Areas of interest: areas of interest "Pharmacy"
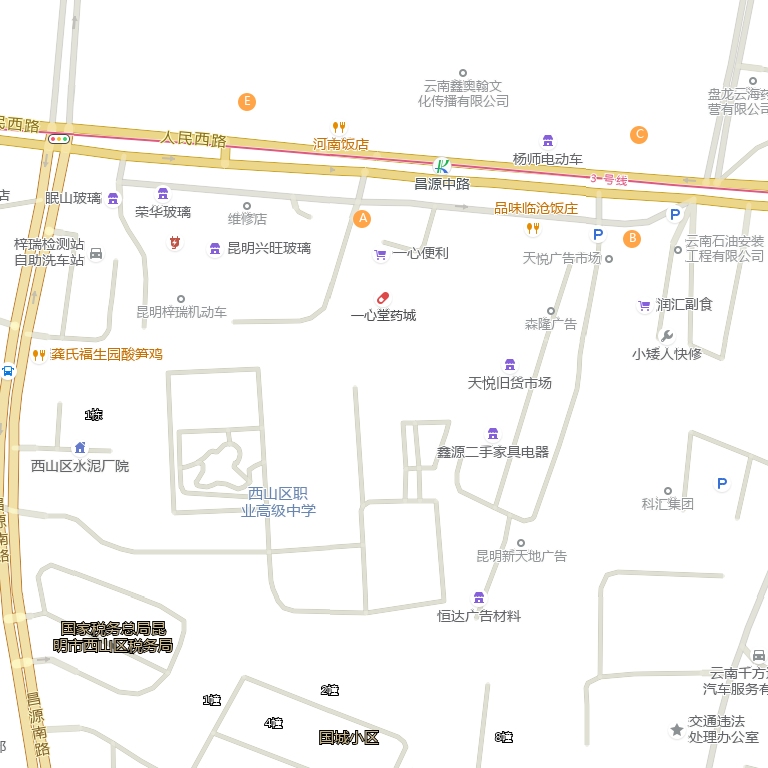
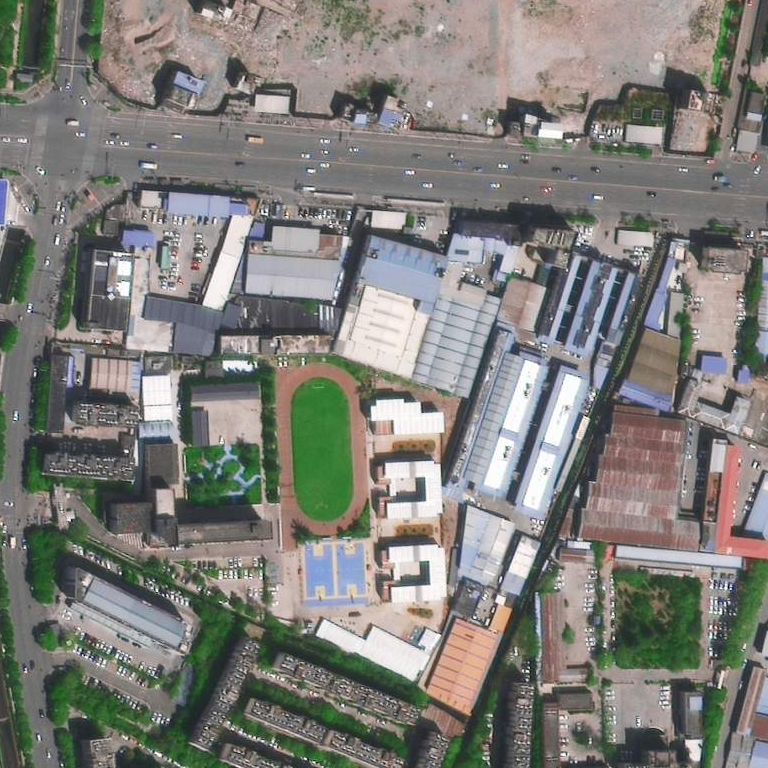